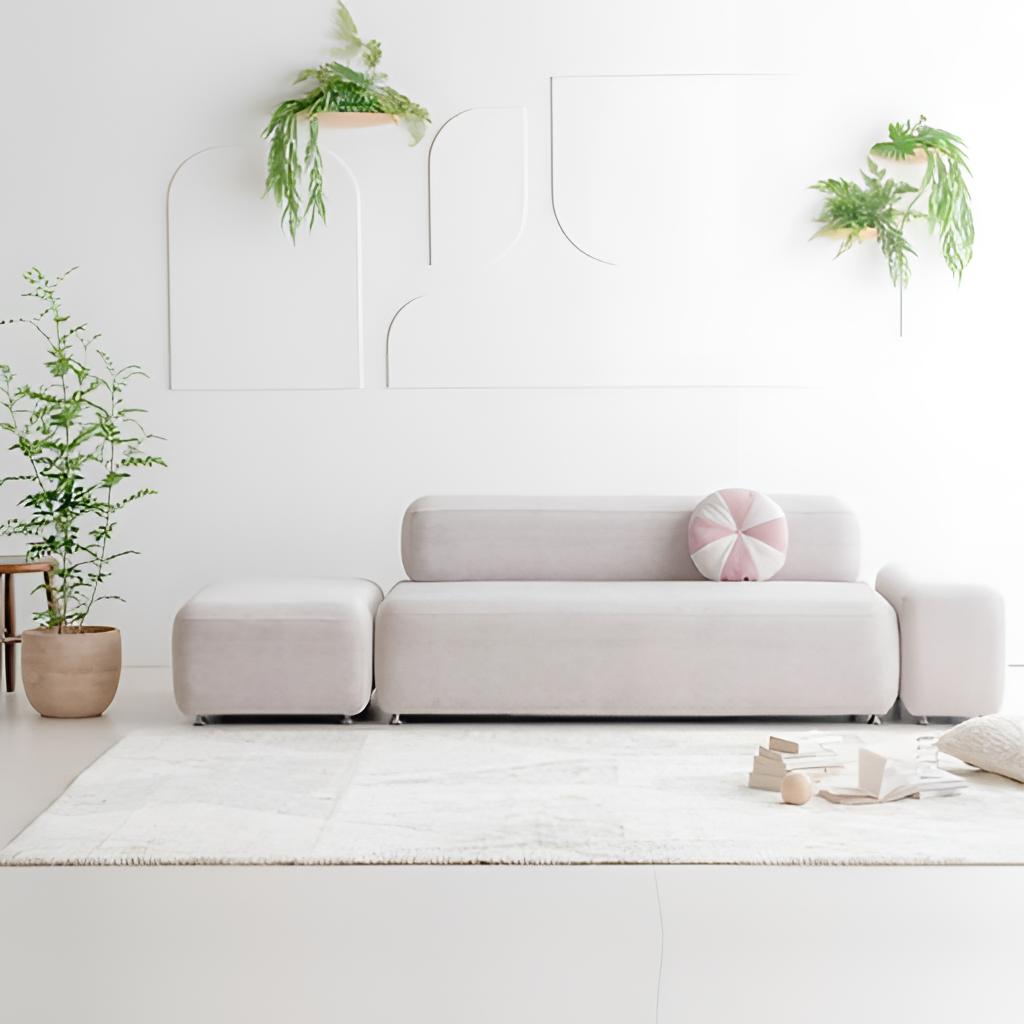
fabric sofa, living room, minimalist, white paint wallpaper, with abstract pattern, tile flooring, with solid pattern